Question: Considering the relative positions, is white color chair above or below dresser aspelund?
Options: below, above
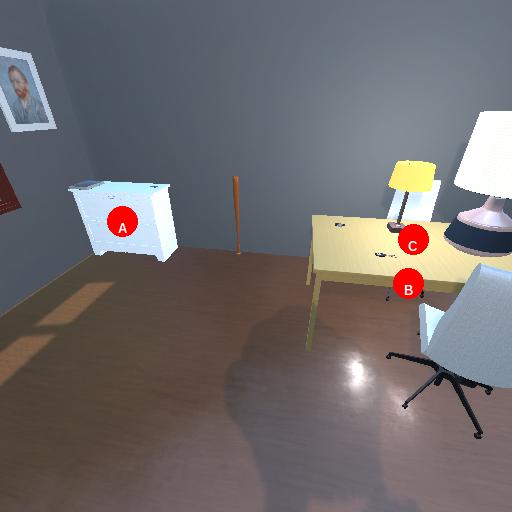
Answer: below